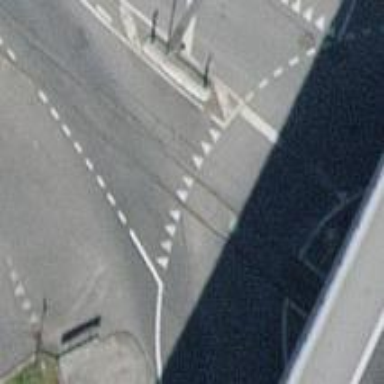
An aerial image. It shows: Railway level crossing.